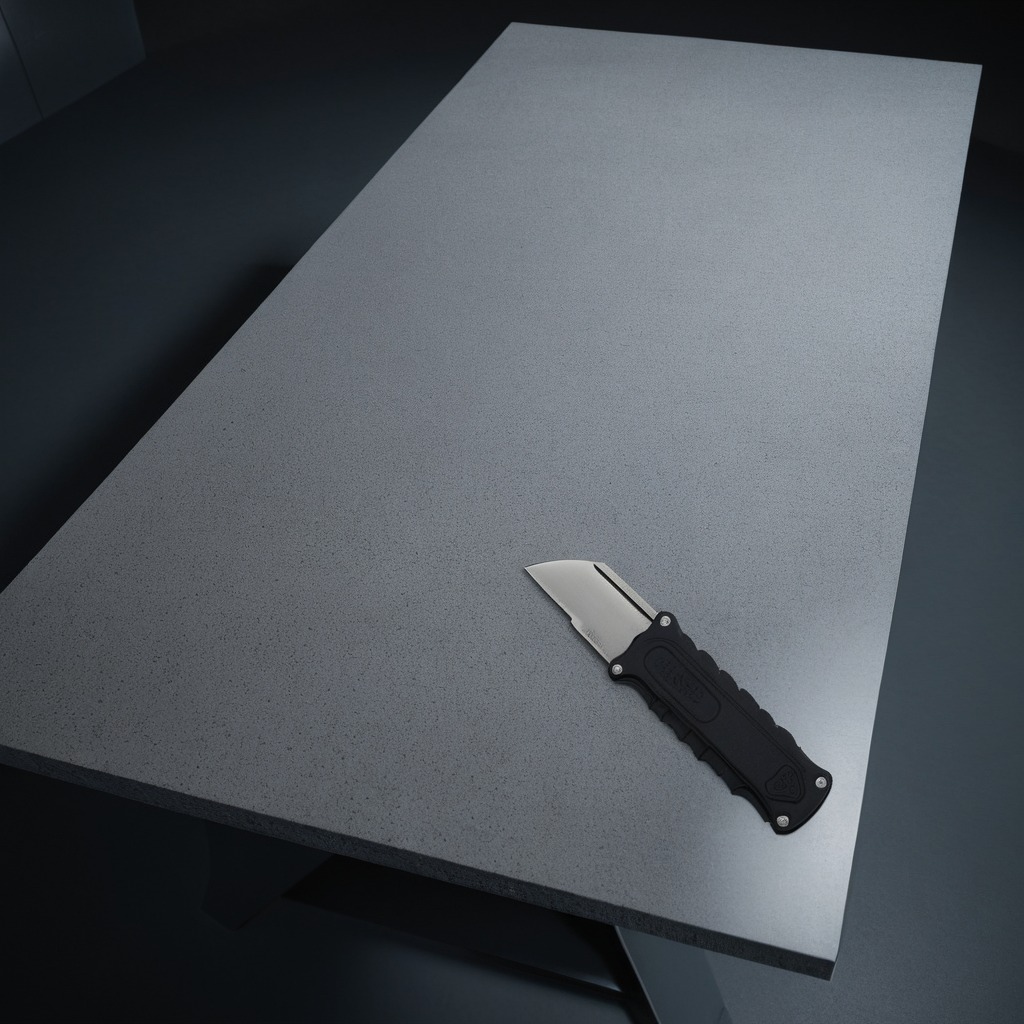
A utility knife is lying on a clean granite table inside a workshop at night.